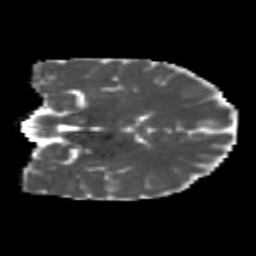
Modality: MD
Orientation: coronal
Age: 22
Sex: male
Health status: healthy
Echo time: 0.074 s